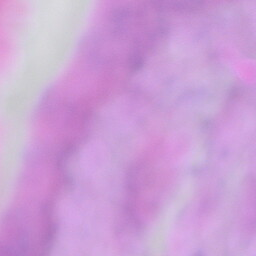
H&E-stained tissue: Cervix